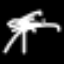
Label: palm tree